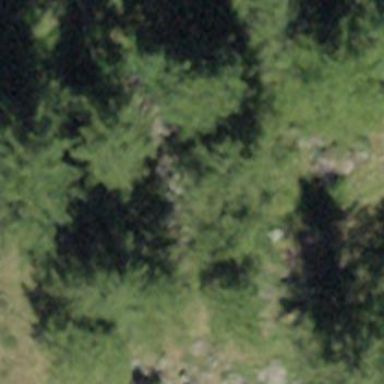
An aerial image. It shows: Forest area dominated by needle-leaved trees.